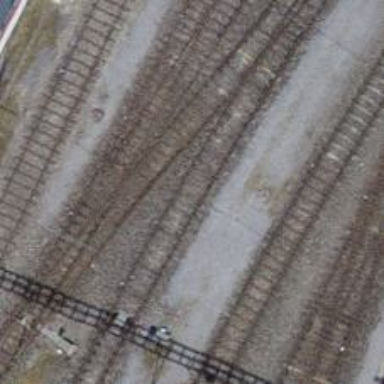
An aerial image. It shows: Single-track electrified railway service yard with contact line for trains.